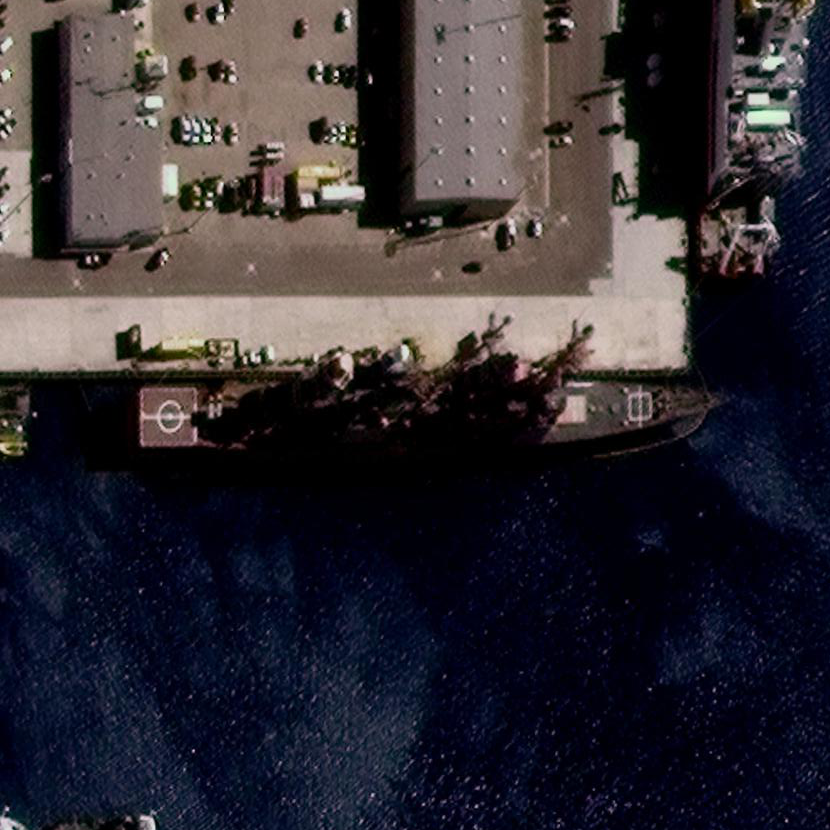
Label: cruiser